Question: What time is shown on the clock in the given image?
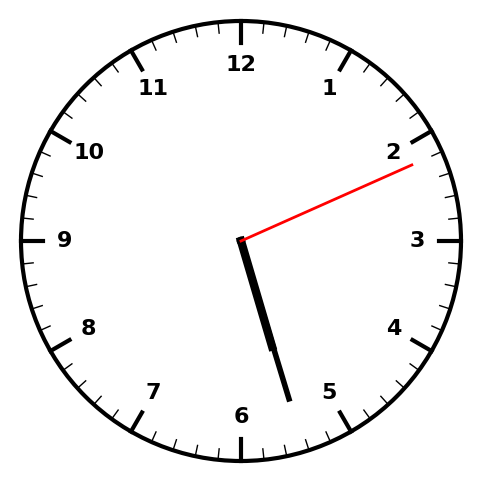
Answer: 05:27:11